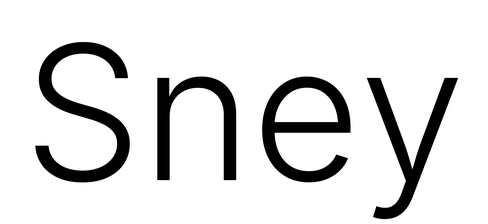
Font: Inter_Light